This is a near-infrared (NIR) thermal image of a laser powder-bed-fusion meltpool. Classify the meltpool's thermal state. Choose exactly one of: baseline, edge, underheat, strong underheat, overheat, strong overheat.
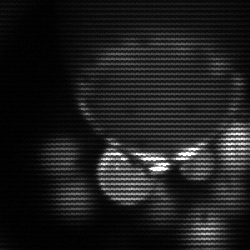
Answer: edge